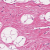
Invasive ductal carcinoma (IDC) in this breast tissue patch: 0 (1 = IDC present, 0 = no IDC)